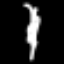
Label: squiggle